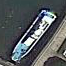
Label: civil